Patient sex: M
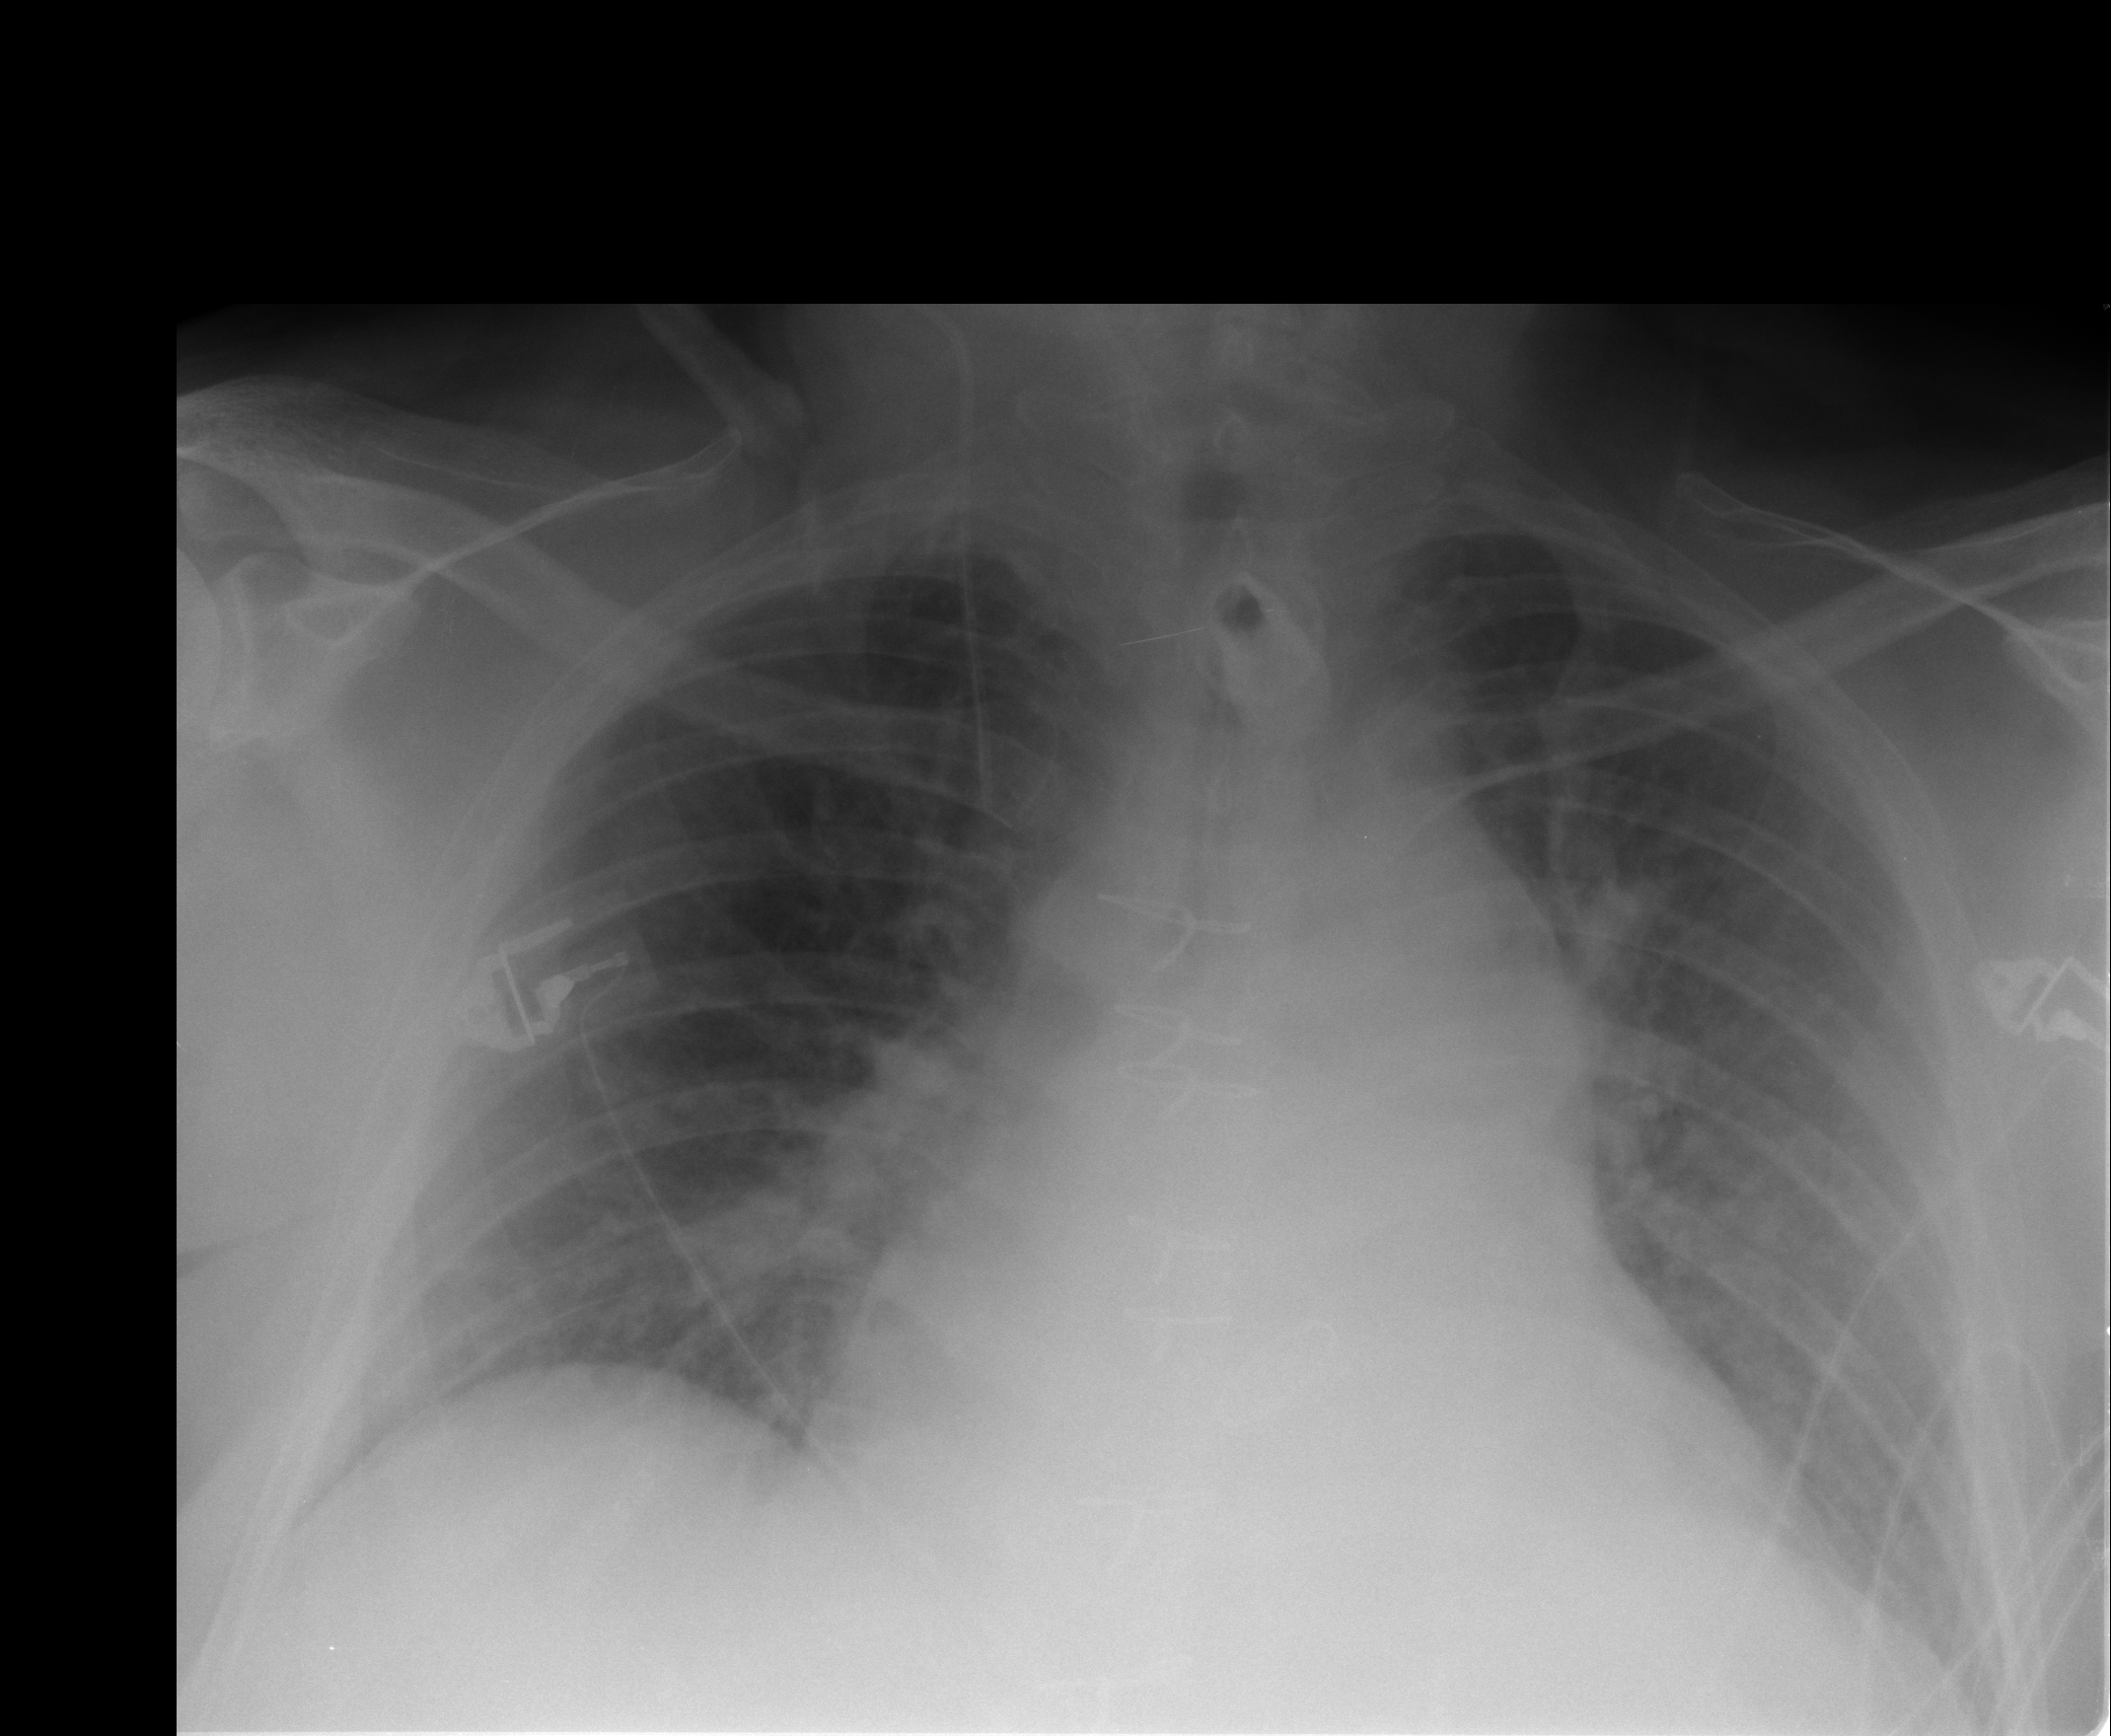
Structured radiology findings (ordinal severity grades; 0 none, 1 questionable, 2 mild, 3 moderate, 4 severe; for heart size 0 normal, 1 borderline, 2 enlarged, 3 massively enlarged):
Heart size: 2
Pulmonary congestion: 2
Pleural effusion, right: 0
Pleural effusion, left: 1
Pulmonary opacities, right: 0
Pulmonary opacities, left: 2
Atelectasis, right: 2
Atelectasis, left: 2